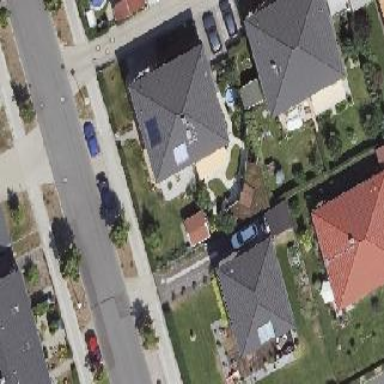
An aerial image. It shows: Semidetached house with pyramidal roof shape.